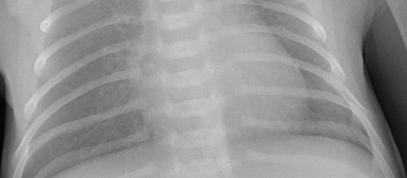
Diagnosis: PNEUMONIA